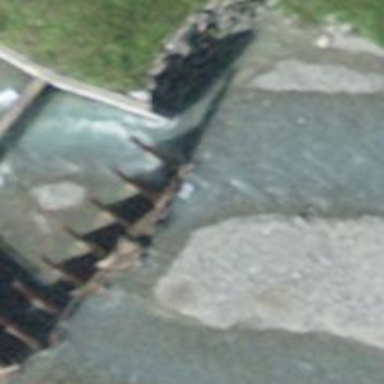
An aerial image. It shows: Check dam constructed across the waterway.